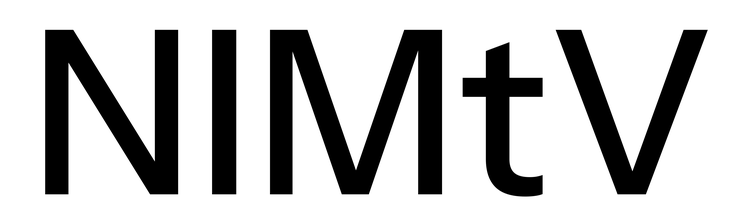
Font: InstrumentSans_Medium